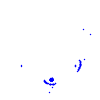
Particle: pion